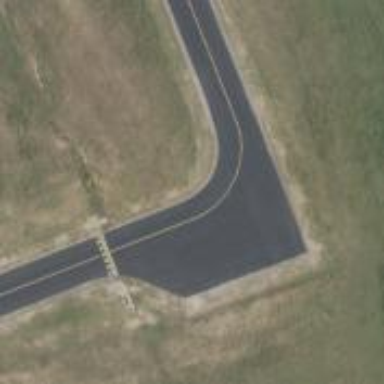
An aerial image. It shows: View of taxiway at the airport.